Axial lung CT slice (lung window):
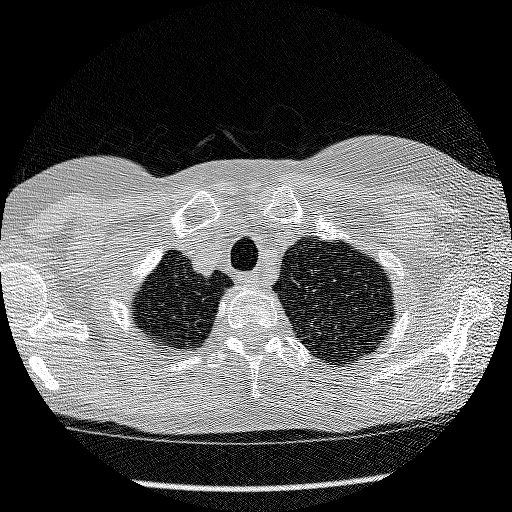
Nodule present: no